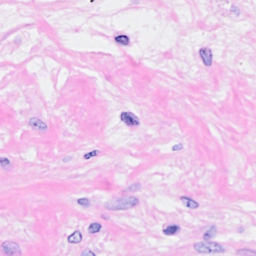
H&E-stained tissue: Breast